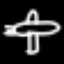
Label: airplane